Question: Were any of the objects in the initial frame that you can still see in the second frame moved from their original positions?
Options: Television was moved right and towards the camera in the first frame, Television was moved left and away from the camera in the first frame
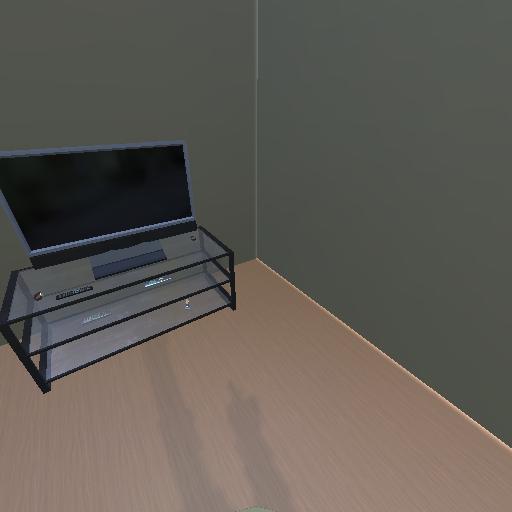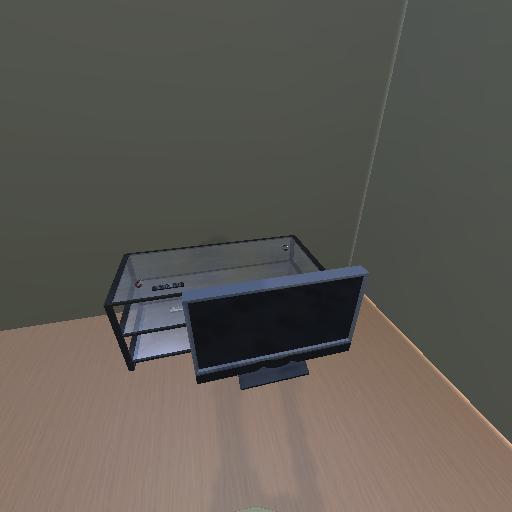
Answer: Television was moved right and towards the camera in the first frame